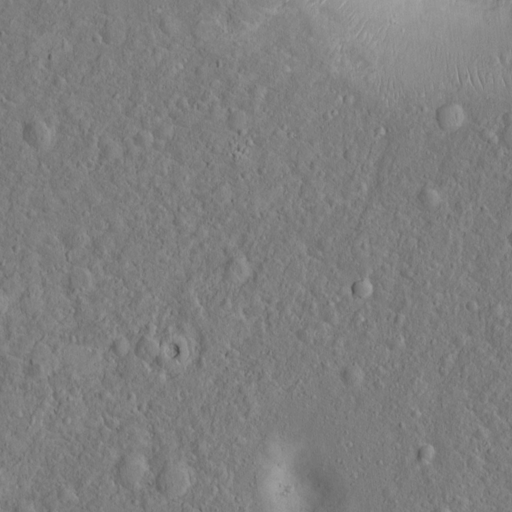
Objects detected: cone